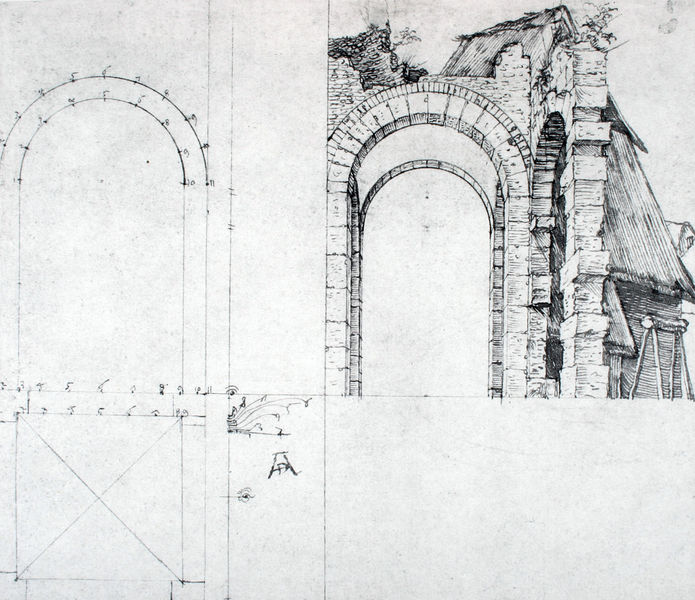
Titel: Perspektivische Studie
Künstler: Albrecht Dürer
Standort: Hamburg
Institution: Hamburger Kunsthalle
Schlagwörter: dunkel, feder, himmel, kämpfer, schatten, weiß, grau, hell, holz, licht, pfeiler, schwarz, skizze, zeichnung, dach, gebäude, haus, alt, architektur, stein, steine, signatur, brücke, hütte, kirche, auge, pflanzen, papier, ansicht, bogen, leere, mauer, ziegel, rundbogen, detail, zahlen, ziffern, durchgang, tor, umriss, bögen, segment, symetrie, fugen, tusche, ruine, gerüst, reetdach, torbogen, druck, schwarz-weiß, schraffur, stich, bleistift, entwurf, portal, stadttor, schwarzw, zahl, konstruktion, plan, dürer, siegel, bock, geometrie, details, ruinös, verfallen, zerfall, grundriss, lehre, bewuchs, aufriss, bauzeichnung, zeichung, winkel, romanisch, zerfallen, keilsteine, vierung, berechnung, maße, maß, proportion, paln, keilstein, vermaßung, technisch, albrecht, albrecht dürer, reet, brückenkopf, gezogene steine, konstruktionszeichung, steiles dach, studue, vitruv, steinn, architekturzeichnungh, ruinenästhetik, palaadio, virtuv, 2tore